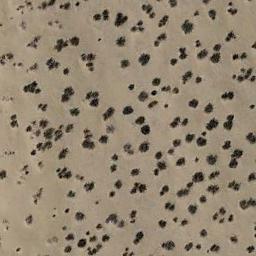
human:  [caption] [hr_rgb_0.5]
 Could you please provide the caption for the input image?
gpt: In this jungle, Only the little vegetation can be seen .

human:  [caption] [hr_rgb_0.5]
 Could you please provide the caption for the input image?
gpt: A lot of green chaparrals grow in the desert .

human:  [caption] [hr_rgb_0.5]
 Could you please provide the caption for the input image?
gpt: Chaparral is evenly and sparsely distributed on the sand .

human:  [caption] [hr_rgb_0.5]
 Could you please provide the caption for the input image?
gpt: There are some bushes make up the chaparral on the desert .

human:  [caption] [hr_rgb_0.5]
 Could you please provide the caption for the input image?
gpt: The chaparral is not evenly distributed .